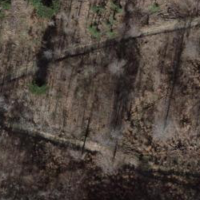
EUNIS habitat code: 41
Species observed at this site:
Aruncus dioicus
Tussilago farfara